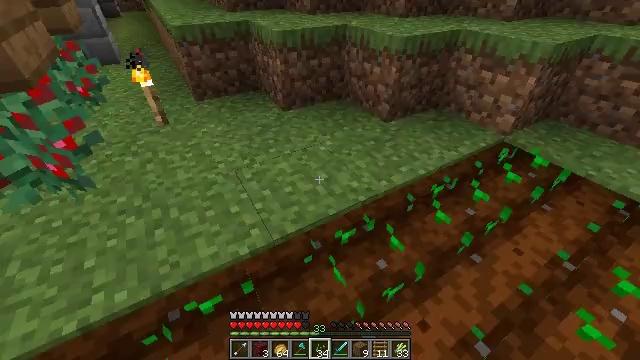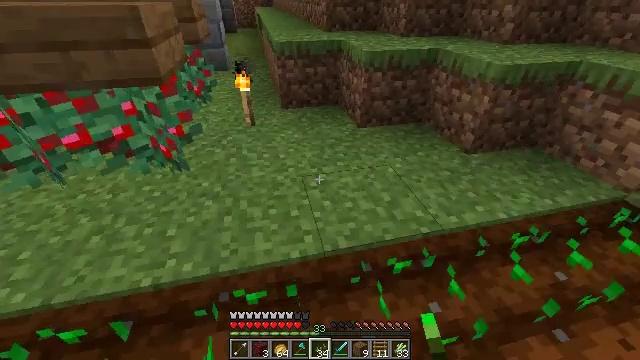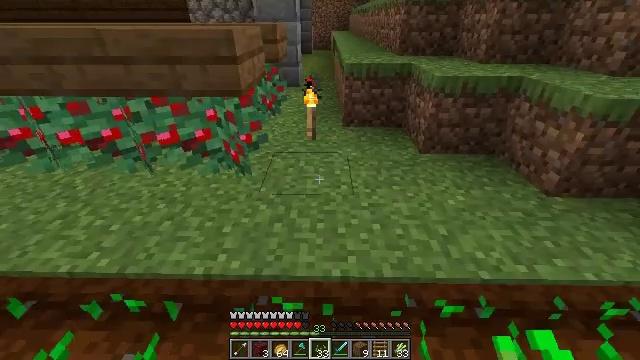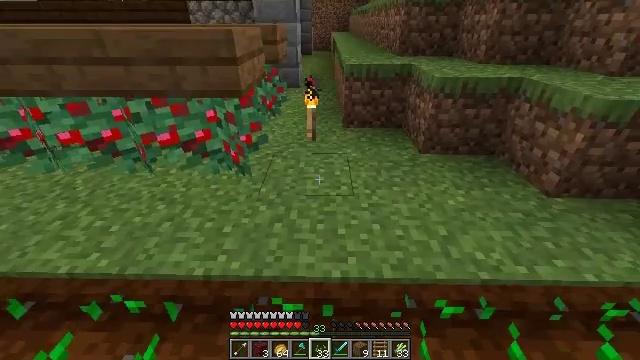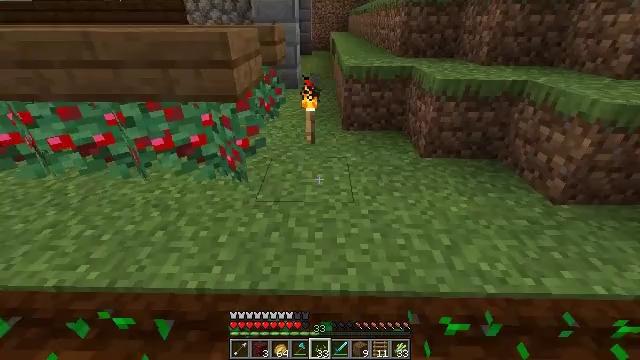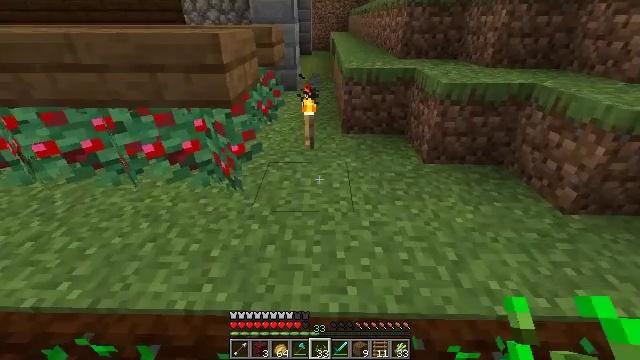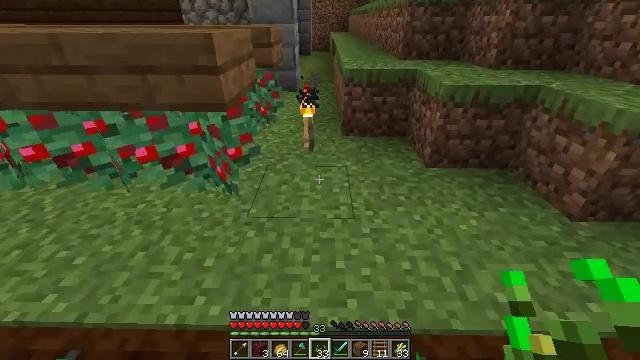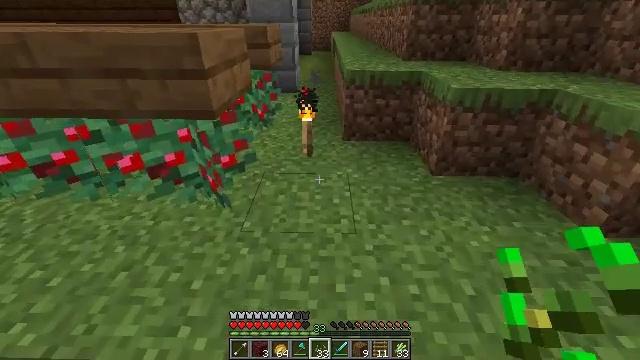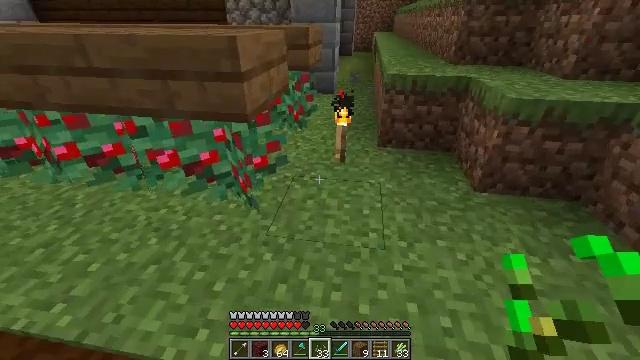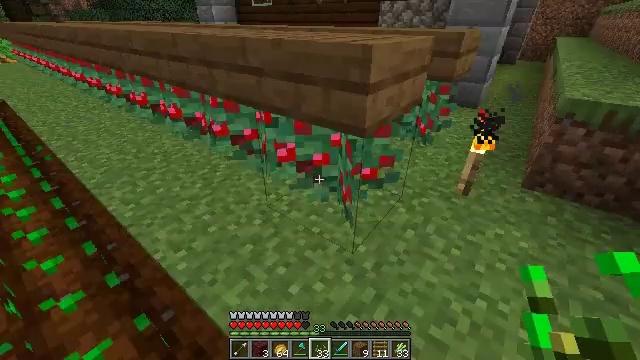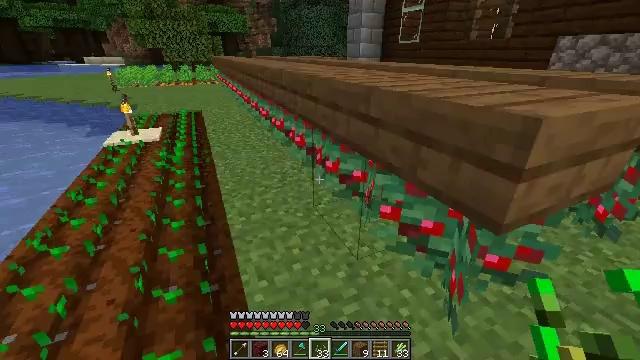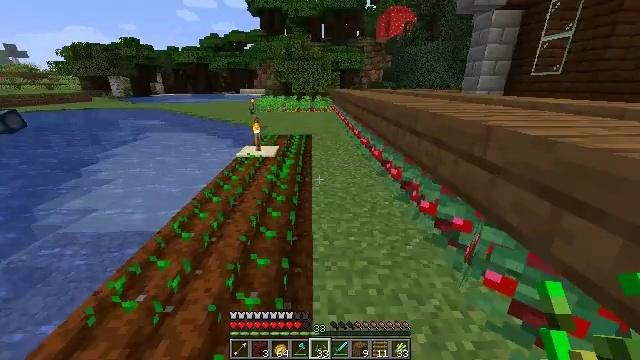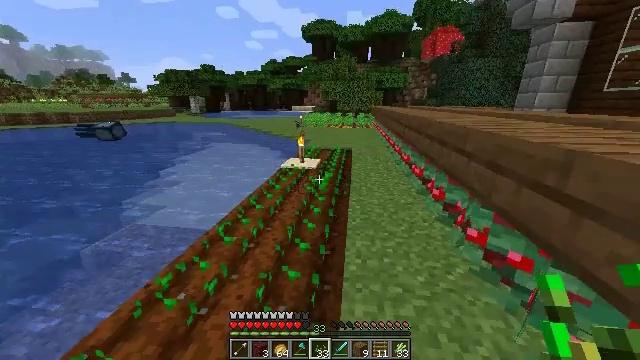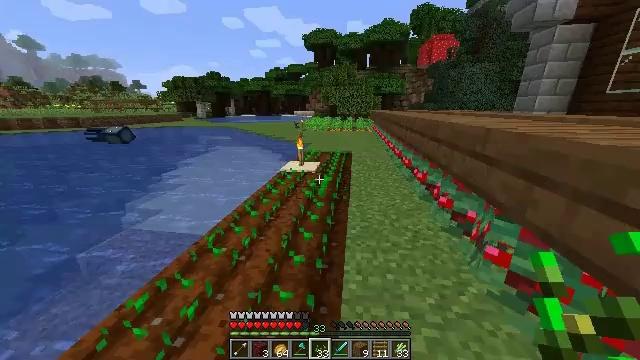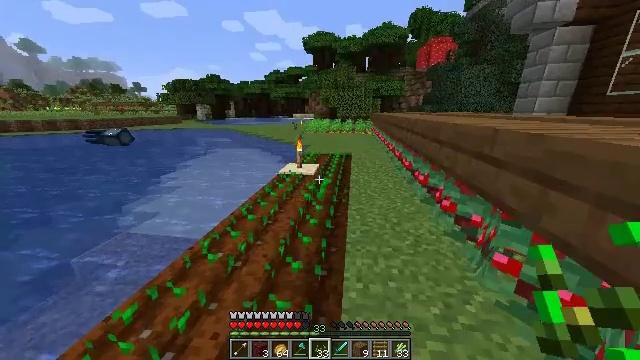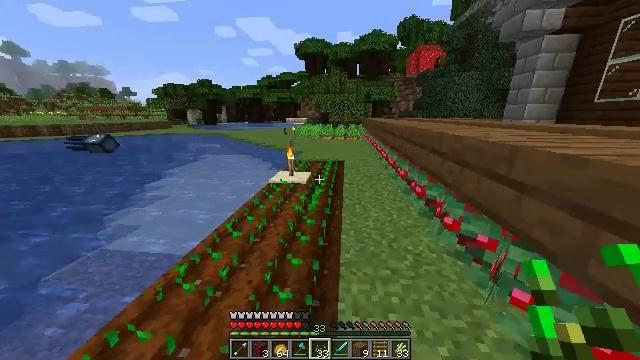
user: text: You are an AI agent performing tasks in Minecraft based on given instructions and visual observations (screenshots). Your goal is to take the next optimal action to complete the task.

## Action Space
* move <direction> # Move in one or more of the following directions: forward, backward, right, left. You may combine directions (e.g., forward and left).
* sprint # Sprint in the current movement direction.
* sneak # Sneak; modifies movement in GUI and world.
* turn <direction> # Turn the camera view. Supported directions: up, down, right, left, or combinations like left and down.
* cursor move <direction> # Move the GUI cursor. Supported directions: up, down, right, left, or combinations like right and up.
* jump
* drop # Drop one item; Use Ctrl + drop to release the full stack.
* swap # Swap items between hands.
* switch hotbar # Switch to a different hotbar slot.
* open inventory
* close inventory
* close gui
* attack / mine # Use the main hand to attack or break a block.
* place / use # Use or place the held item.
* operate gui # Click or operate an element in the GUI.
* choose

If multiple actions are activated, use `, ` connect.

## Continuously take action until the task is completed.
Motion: motion action
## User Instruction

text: Craft a hay block.
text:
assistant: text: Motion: turn left and up
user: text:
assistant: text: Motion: turn left and up
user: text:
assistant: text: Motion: no_op
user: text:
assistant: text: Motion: move forward
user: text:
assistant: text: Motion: move forward
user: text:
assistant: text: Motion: move forward
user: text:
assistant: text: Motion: move forward
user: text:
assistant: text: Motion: move forward, turn left
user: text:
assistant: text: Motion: move forward, turn left
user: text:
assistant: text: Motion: move forward, sprint, turn left and up
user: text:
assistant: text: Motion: move forward, sprint, turn left and up
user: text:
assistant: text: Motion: move forward, sprint, turn left and up
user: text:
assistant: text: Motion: move forward, sprint
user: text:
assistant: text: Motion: move forward
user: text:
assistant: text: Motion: move forward, turn right and up
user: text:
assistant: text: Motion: move forward, sprint, turn right and up
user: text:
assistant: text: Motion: move forward, sprint, turn up
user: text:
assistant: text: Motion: move forward, sprint, turn up
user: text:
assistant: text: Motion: move forward, sprint
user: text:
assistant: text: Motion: move forward
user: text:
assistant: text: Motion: move forward
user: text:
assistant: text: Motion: move forward
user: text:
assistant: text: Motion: move forward, jump
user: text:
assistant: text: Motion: move forward, jump
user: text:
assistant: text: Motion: move forward, jump
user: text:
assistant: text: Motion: move forward, jump
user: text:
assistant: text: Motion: move forward, jump
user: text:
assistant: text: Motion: move forward, turn right, jump
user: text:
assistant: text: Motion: move forward, jump
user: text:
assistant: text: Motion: move forward, jump